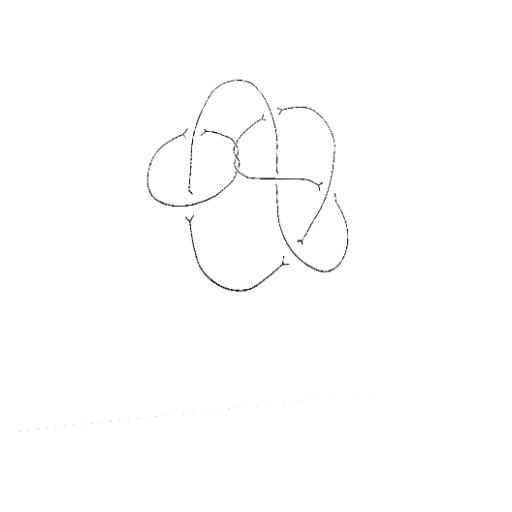
Crossing number: 9